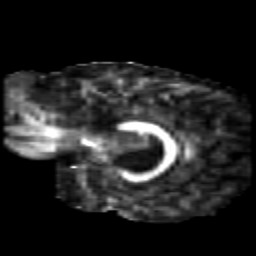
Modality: FA
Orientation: sagittal
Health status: healthy
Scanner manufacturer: siemens
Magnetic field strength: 3 T
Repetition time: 10 s
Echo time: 0.092 s